Interaction volume radius: 5 \u00c5
Interaction volume height: 10 \u00c5
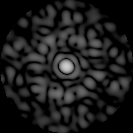
Disorder parameter: 0.8566